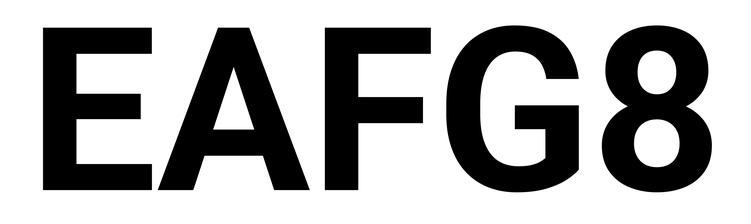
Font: Roboto_Bold